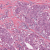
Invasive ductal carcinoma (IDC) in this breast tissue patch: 1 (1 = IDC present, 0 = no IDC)